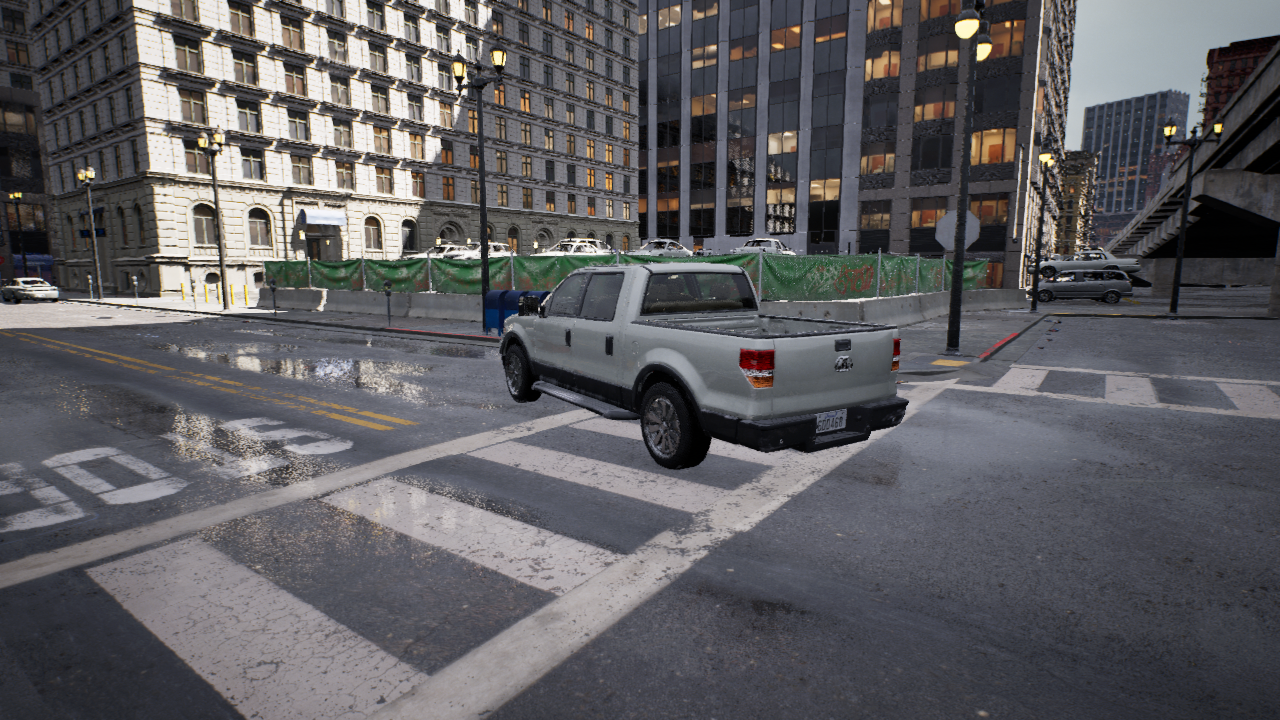
Venue: intersection
Lighting: clear day
Vehicle rig: pickup